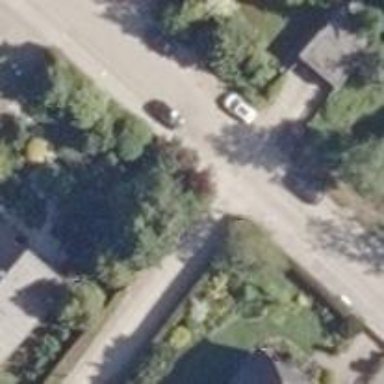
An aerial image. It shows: Residential road with asphalt surface. The right sidewalk also has asphalt surface.